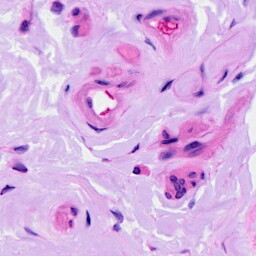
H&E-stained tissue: Ovarian